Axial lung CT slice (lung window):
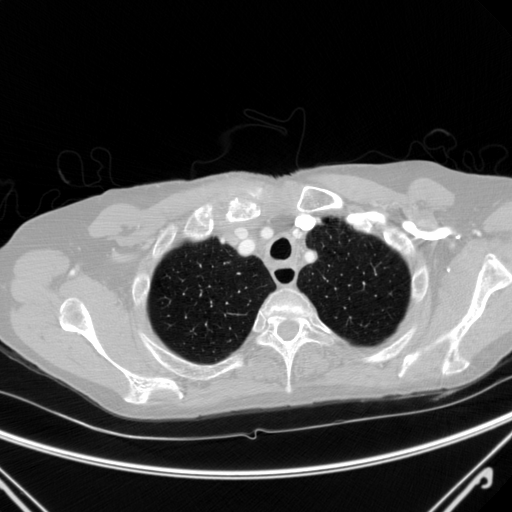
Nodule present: no